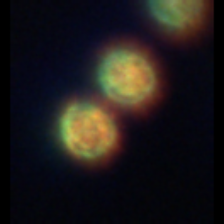
Taxon: Thalassiosira
Group: Diatoms